Question: I'm working on a page right now where two div classes, one big relative positioned. And the other absolute which I have placed on different X,Y positions on the web page. The absolute div have a SVG background which have a opacity in the middle.
Although the problem is when the absolute div is on top the relative one, it's also showing the relative div underneath through the opacity which is an unwanted result.
, is somehow "selective masking" possible with CSS/SVG. Or would there be any other creative way to solve it? I've tried a lot of searching but I haven't really found any valuable information.
See the image for example:

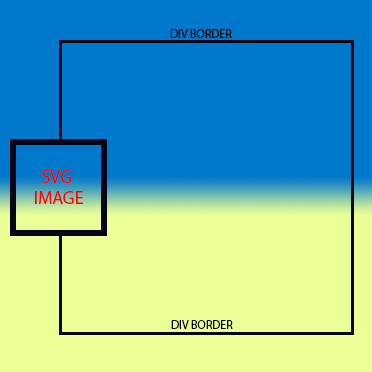
Answer: This is doable with 'clip-path'. However, don't believe this will work in FF or IE.
The idea is to use 'clip-path' to cut out a section of the under 'div' which corresponds to the size and location of the overlapping area. If the divs move, this may need to be updated via js but if the relative positions are static, you can just create the css once and you're all set.
<URL>
'''
body {
background-color: yellow;
}
#under {
position: relative;
top: 25px;
left: 25px;
height: 200px;
width: 200px;
background-color: blue;
border: 3px solid red;
-webkit-clip-path: polygon(0 0, 100% 0, 100% 100%, 0 100%, 0 115px, 30px 115px, 30px 70px, 0 70px);
clip-path: polygon(0 0, 100% 0, 100% 100%, 0 100%, 0 115px, 30px 115px, 30px 70px, 0 70px);
}
#over {
height: 40px;
width: 40px;
border: 5px solid green;
position: absolute;
top: 100px;
left: 15px;
;
}
'''
'''
<div id="under"></div>
<div id="over"></div>
'''